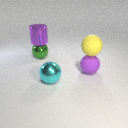
large yellow rubber sphere to the right of large purple metal cylinder